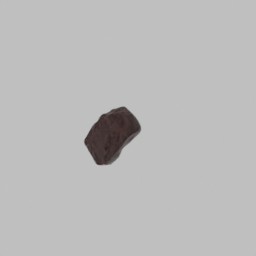
Label: nature